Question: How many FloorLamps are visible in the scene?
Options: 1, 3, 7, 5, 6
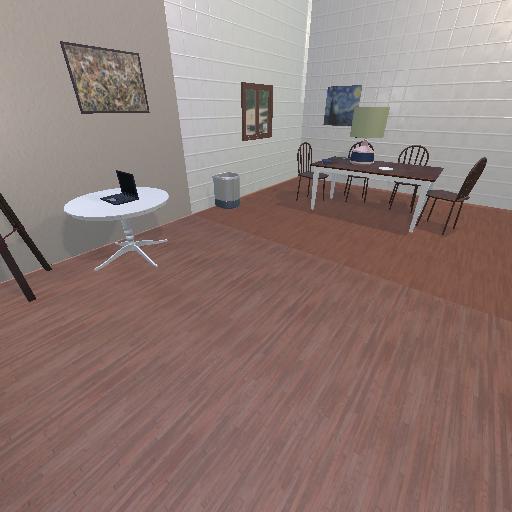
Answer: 1